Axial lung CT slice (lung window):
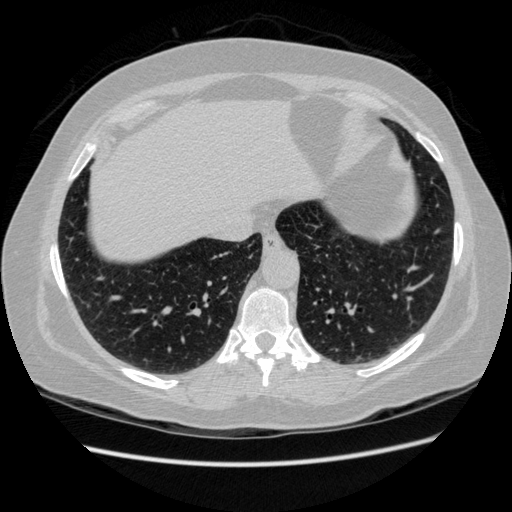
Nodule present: no